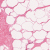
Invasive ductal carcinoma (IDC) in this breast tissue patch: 0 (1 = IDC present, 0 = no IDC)